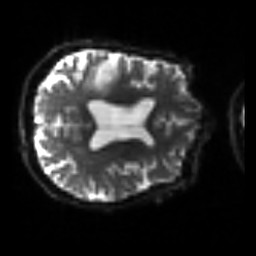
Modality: sbref
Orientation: axial
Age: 75
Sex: male
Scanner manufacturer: siemens
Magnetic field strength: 3 T
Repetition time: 3.2 s
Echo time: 0.081 s